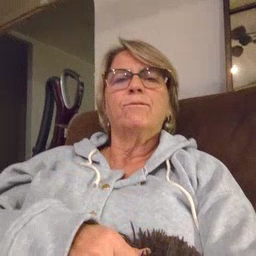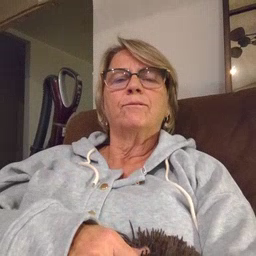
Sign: yourself